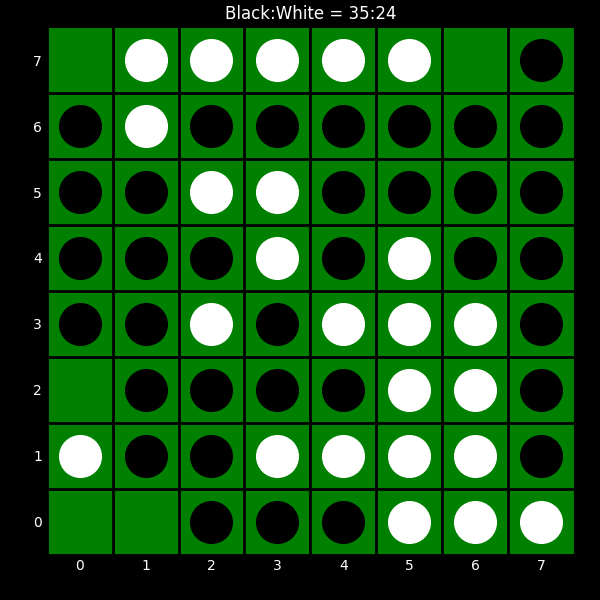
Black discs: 35
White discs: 24